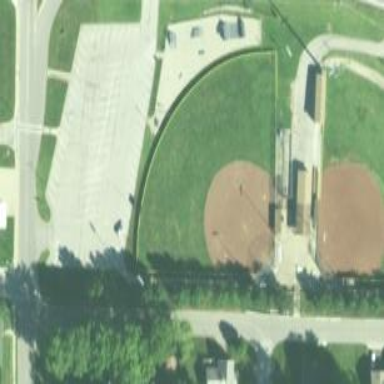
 suitable for leisure and sports activities."